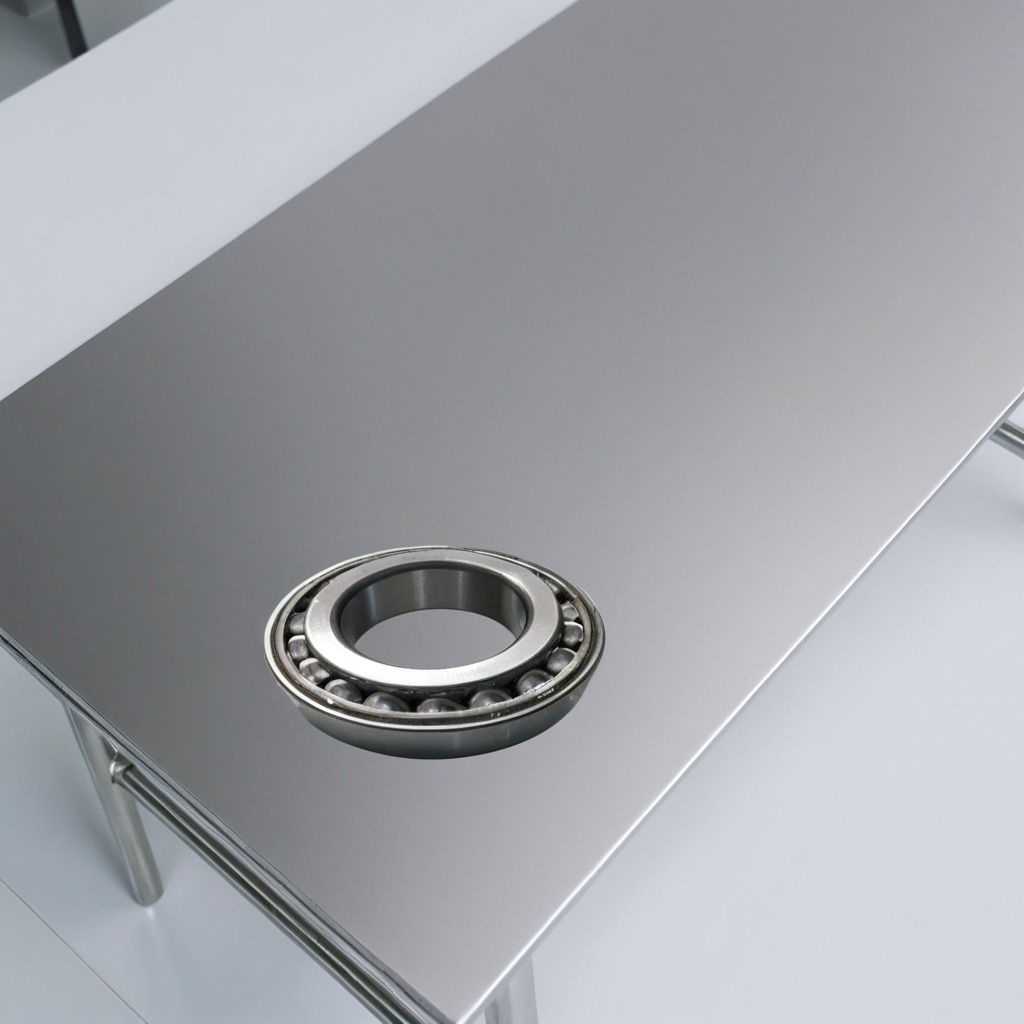
A metal ball bearing is lying on a stainless steel table in a high-end prototyping lab.